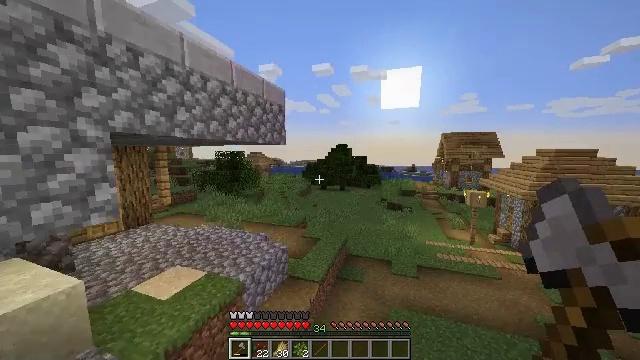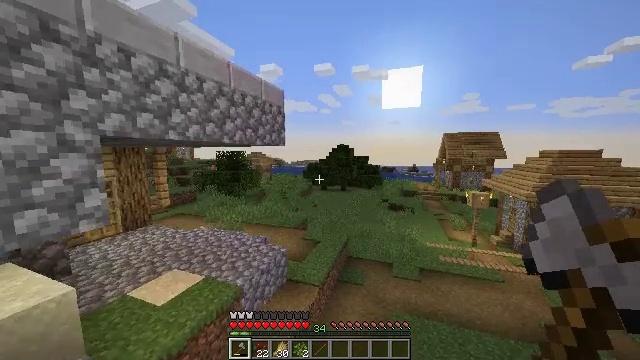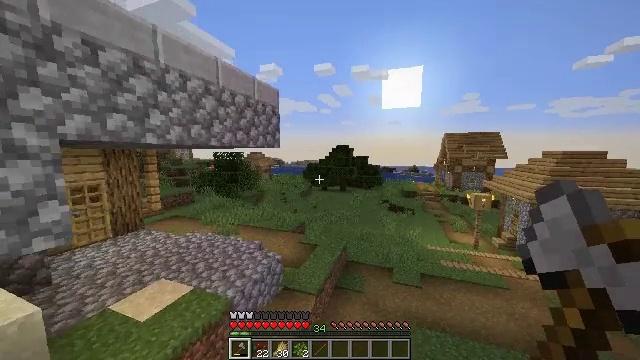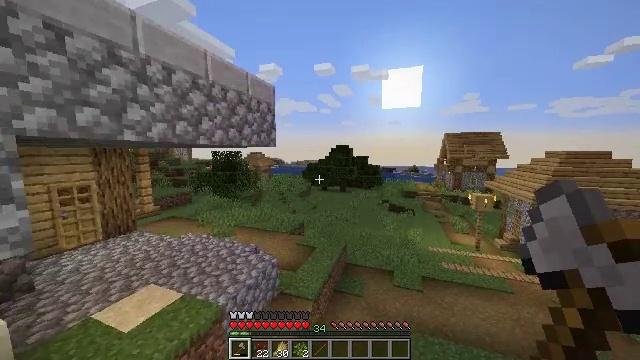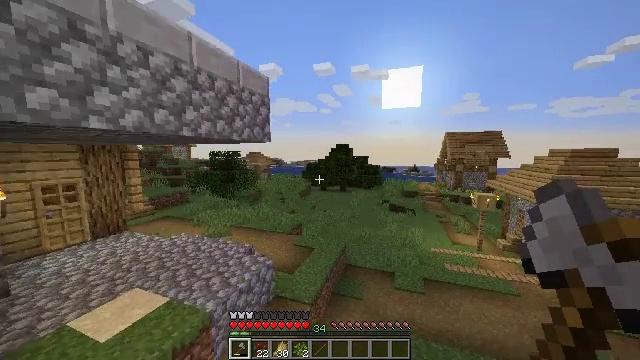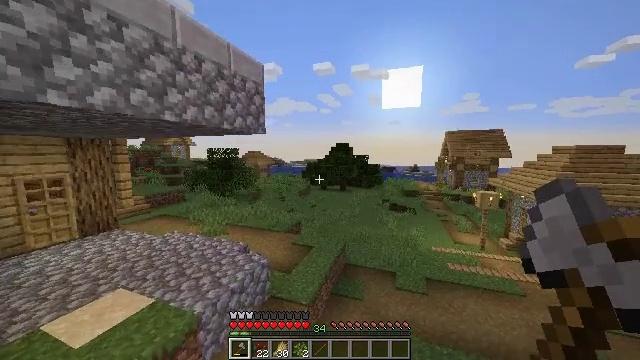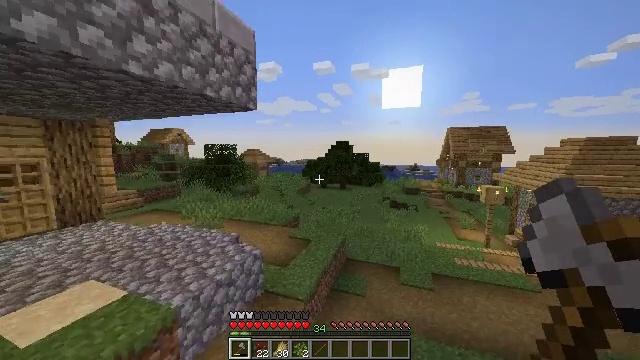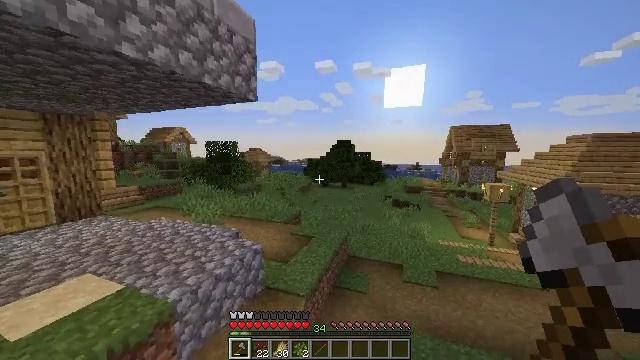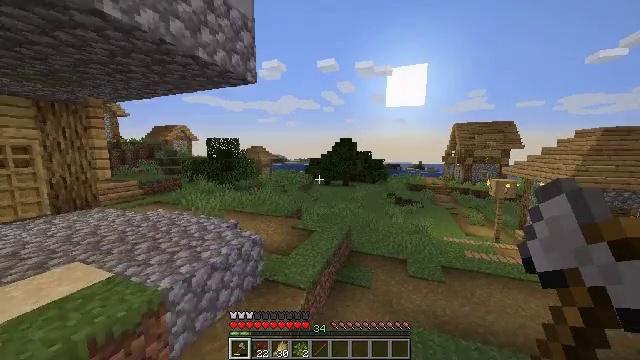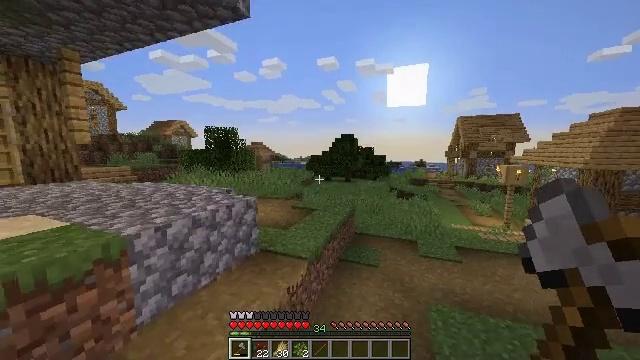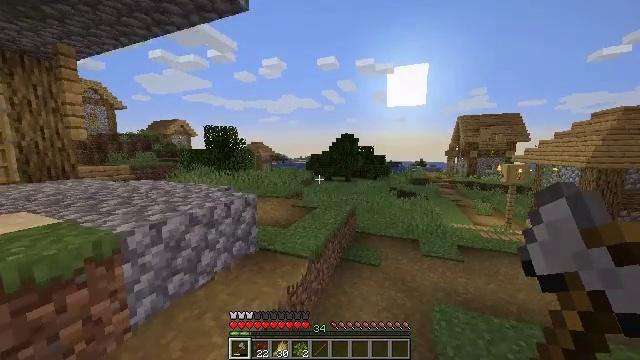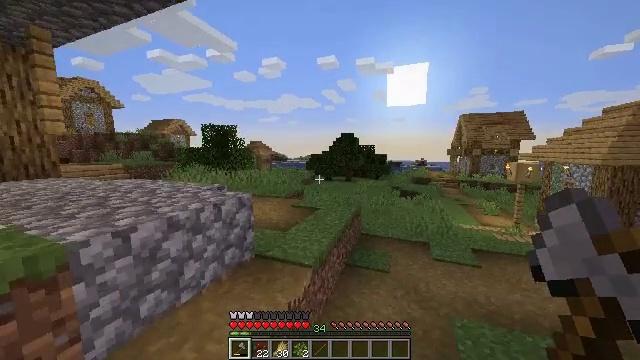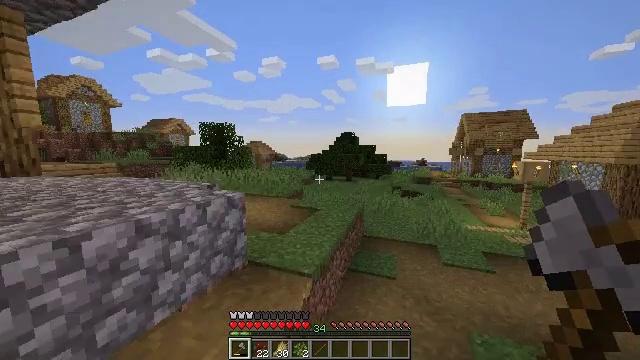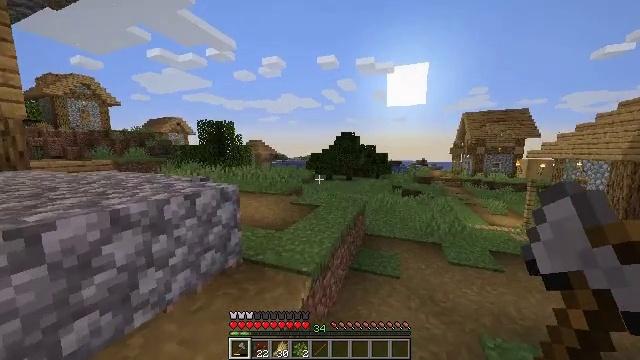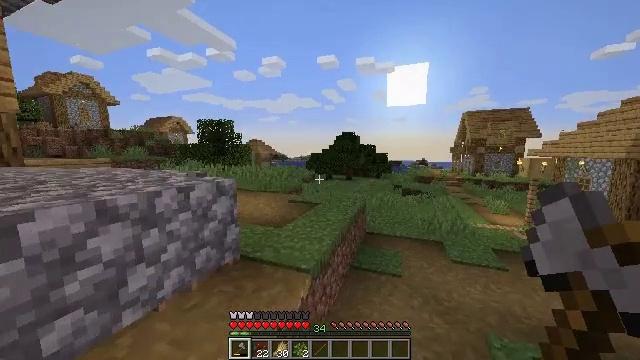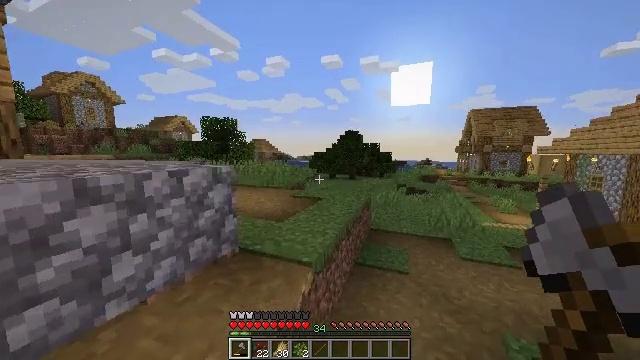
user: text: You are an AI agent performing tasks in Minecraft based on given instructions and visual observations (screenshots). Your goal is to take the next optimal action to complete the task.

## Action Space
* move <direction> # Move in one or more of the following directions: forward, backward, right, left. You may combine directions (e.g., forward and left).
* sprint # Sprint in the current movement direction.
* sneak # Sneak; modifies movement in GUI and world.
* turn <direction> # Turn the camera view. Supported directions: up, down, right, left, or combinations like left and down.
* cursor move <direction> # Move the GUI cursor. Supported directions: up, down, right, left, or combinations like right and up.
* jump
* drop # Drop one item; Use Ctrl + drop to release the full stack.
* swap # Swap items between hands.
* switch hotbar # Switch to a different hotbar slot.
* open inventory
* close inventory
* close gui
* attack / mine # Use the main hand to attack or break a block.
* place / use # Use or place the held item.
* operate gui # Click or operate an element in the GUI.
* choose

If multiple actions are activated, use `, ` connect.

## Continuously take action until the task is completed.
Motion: motion action
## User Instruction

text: Gather the loom into your inventory.
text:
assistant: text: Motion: move forward
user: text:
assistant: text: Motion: move forward
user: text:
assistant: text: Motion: move forward
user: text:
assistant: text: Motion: move forward
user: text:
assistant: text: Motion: move forward and move left
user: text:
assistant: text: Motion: move forward and move left
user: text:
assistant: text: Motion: move forward and move left
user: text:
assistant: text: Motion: move forward and move left
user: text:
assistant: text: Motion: move forward and move left
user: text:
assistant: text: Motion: move forward
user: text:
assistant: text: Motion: move forward
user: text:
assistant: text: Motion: move forward
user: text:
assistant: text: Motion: move forward
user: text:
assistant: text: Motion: move forward
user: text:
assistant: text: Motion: move forward
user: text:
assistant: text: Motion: move forward, jump
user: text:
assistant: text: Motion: move forward, turn left, jump
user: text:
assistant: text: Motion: move forward, jump
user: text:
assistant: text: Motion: move forward, jump
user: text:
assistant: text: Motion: move forward, jump
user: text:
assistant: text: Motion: move forward
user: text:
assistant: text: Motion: move forward
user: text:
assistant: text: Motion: move forward
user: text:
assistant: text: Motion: move forward
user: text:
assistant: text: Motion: move forward and move left
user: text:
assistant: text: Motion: move forward and move left
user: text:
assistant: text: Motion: move forward and move left
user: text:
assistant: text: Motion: move forward and move left, jump
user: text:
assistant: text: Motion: move forward, turn left, jump
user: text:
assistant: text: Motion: move forward, turn left, jump